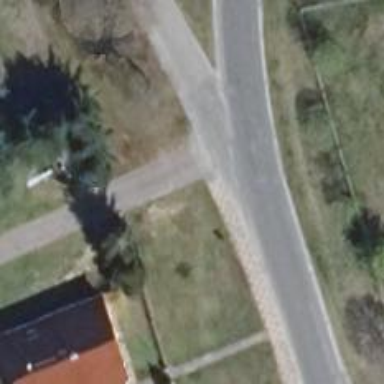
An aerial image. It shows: Tertiary road with asphalt surface and sidewalk on the left.